Question: I wanted to do something like <URL>, so I tried:
'''
SELECT
ROW_NUMBER() OVER(ORDER BY t.[Data Saida] ) AS id,
t.codigo, t.[Data Saida], t.Entidade, t.DataEnt,
t.[GTEntT No], t.Estado, t.[GTSaida No], t.[Observacoes1],
t.Eequisitante, t.Certificado, T.Resultado, T.Seleccionar, t.[Tipo de Intervencao]
FROM
[Movimento ferramentas] t;
'''
However I ended up getting something like
> Syntax error (missing operator) in query expression ROW_NUMBER() OVER(ORDER BY t.[Data Saida] )
Is it because 'ROW_NUMBER() OVER()' is SQL Server only or am I doing something wrong?
I'm working with MS Access 2010.
Here's a row from that table:

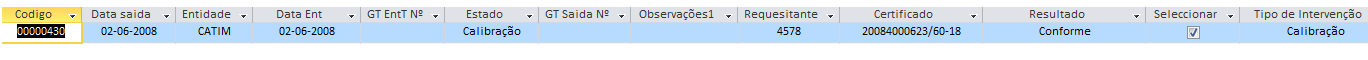
Answer: To add an AutoNumber field to an existing table, simply open the table in Design View, type in the 'Field Name' and select "AutoNumber" from the drop-down list for the 'Data Type':

Access will populate the new field with AutoNumber values for any existing records in the table.
As with many other database operations, there is essentially no that Access will use any particular order when assigning the AutoNumber values to existing records. However, if we look at a couple of examples we can see how Access will do it.
Consider the following sample table named [Events]. The rows were entered in random order and there is no primary key:
'''
EventDate Event
---------- --------------
2012-06-01 it's June
2012-10-01 it's October
2012-09-01 it's September
2012-12-01 it's December
2012-11-01 it's November
2012-07-01 it's July
2012-04-01 it's April
2012-08-01 it's August
2012-02-01 it's February
2012-01-01 it's January
2012-03-01 it's March
2012-05-01 it's May
'''
Now we'll simply add an AutoNumber field named [ID] using the procedure above. After that has been done
'''
SELECT * FROM Events ORDER BY ID
'''
returns
'''
EventDate Event ID
---------- -------------- --
2012-06-01 it's June 1
2012-10-01 it's October 2
2012-09-01 it's September 3
2012-12-01 it's December 4
2012-11-01 it's November 5
2012-07-01 it's July 6
2012-04-01 it's April 7
2012-08-01 it's August 8
2012-02-01 it's February 9
2012-01-01 it's January 10
2012-03-01 it's March 11
2012-05-01 it's May 12
'''
Now let's revert back to the old copy of the table and see if the existence of a primary key makes a difference. We'll make [Event Date] the primary key, , and add the [ID] AutoNumber field. After that is done, the select statement above gives us
'''
EventDate Event ID
---------- -------------- --
2012-06-01 it's June 1
2012-10-01 it's October 2
2012-09-01 it's September 3
2012-12-01 it's December 4
2012-11-01 it's November 5
2012-07-01 it's July 6
2012-04-01 it's April 7
2012-08-01 it's August 8
2012-02-01 it's February 9
2012-01-01 it's January 10
2012-03-01 it's March 11
2012-05-01 it's May 12
'''
Hmmm, same thing. So it looks like the AutoNumber values get assigned to the table in (the order in which the records were added to the table) even if there is a primary key.
Okay, if that's the case then let's use a make-table query to create a new copy of the table in a different order
'''
SELECT Events.EventDate, Events.Event
INTO Events2
FROM Events
ORDER BY Events.EventDate;
'''
Now let's add the [ID] AutoNumber field to that new table and see what we get:
'''
SELECT * FROM Events2 ORDER BY ID
'''
returns
'''
EventDate Event ID
---------- -------------- --
2012-01-01 it's January 1
2012-02-01 it's February 2
2012-03-01 it's March 3
2012-04-01 it's April 4
2012-05-01 it's May 5
2012-06-01 it's June 6
2012-07-01 it's July 7
2012-08-01 it's August 8
2012-09-01 it's September 9
2012-10-01 it's October 10
2012-11-01 it's November 11
2012-12-01 it's December 12
'''
If that is the order we want then we can just delete the [Events] table and rename [Events2] to [Events].